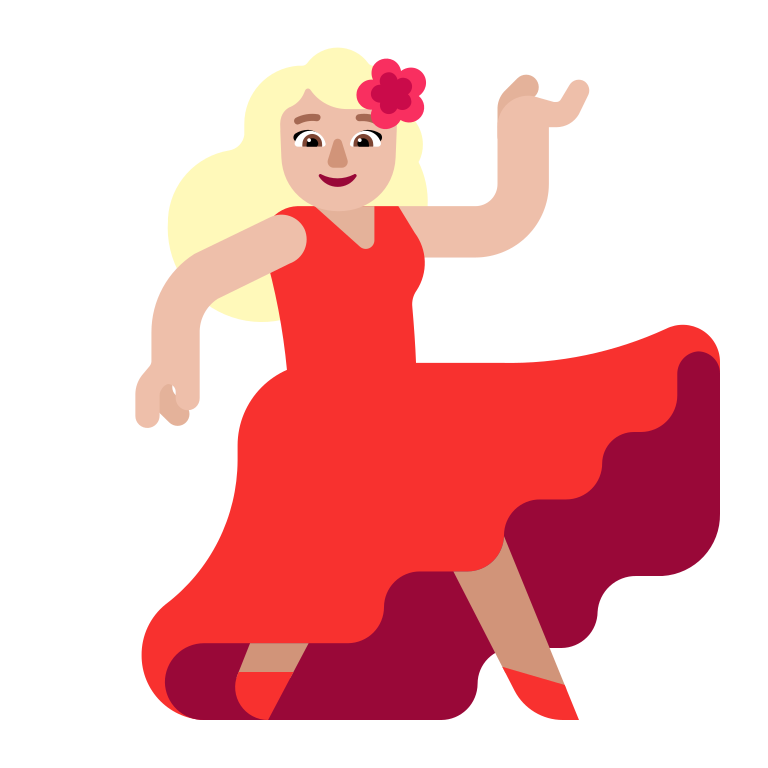
woman dancing flat  light